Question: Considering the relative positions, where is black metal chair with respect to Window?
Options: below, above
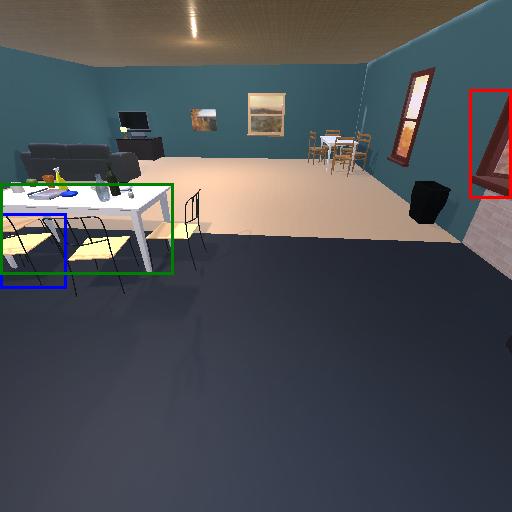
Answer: below